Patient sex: M
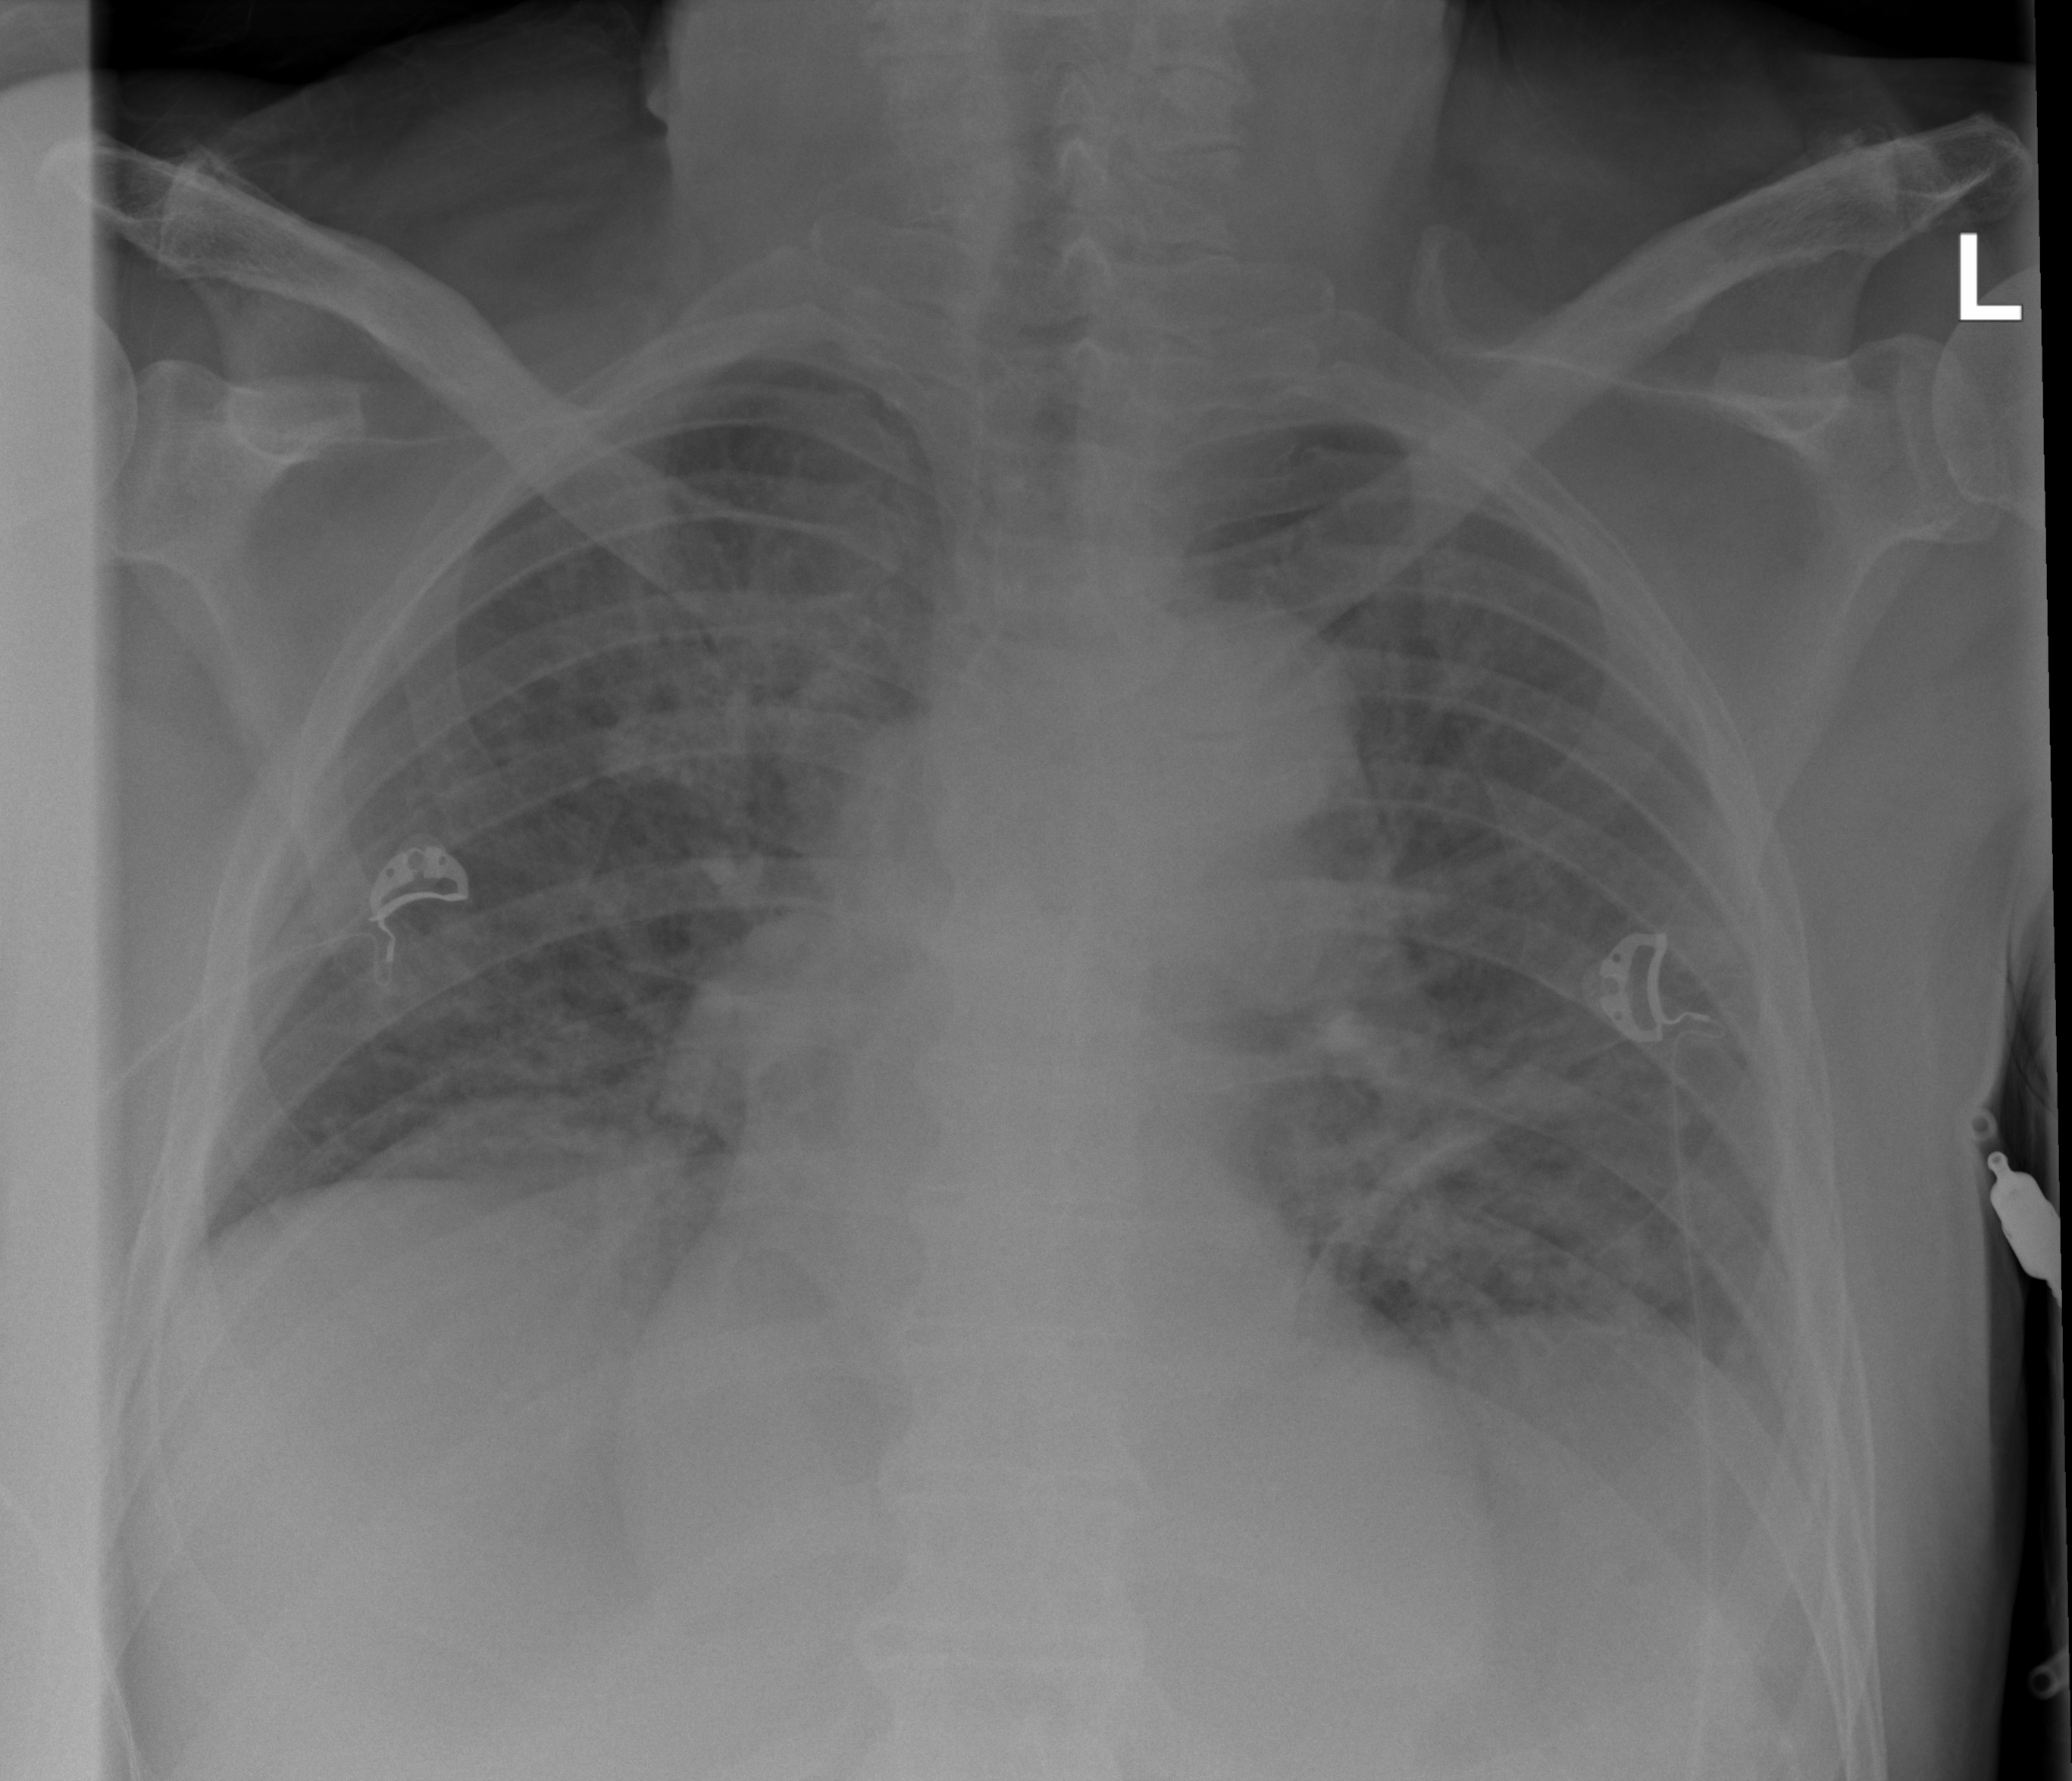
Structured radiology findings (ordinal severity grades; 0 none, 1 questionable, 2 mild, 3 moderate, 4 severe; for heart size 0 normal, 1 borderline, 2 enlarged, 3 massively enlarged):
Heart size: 0
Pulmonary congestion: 2
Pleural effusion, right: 0
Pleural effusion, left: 0
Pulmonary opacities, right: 2
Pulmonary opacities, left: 2
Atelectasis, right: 0
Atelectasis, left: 2